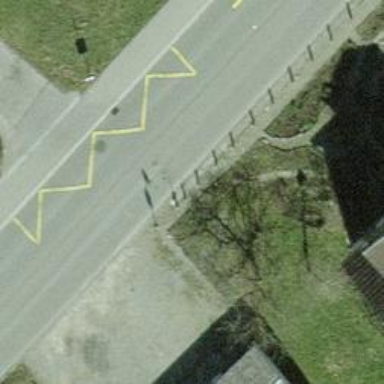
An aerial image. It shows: Bus stop with platform for public transport.